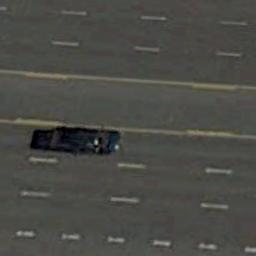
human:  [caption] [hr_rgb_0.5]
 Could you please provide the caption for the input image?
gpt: There is a car on the freeway .

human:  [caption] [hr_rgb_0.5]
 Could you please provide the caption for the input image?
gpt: There was only one black car on the highway .

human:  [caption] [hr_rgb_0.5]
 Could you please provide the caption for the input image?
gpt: The straight freeway has a moving black car .

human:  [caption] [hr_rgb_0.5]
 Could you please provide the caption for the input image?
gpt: A black car on the freeway lane .

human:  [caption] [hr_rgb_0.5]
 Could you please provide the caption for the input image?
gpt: A freeway with one black car .